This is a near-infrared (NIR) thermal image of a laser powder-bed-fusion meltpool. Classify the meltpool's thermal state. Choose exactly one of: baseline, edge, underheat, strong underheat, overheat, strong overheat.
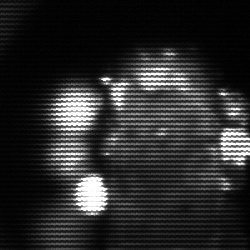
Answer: strong underheat